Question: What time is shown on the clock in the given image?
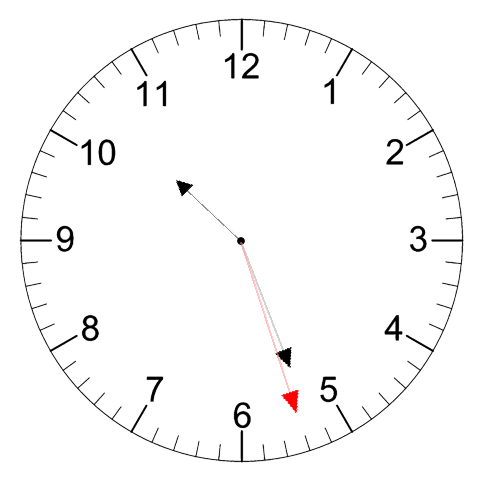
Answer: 10:26:27